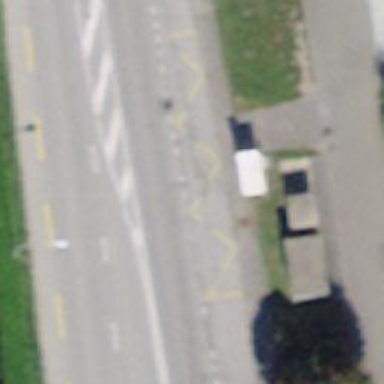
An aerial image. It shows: Bus stop with sheltered platform for public transport.